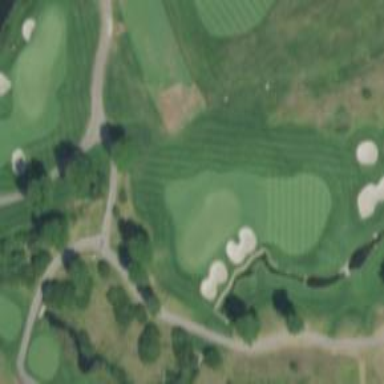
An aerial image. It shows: Golf hole.